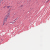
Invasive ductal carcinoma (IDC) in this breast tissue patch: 0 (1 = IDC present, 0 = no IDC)